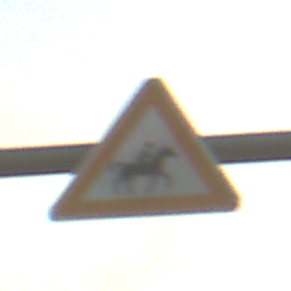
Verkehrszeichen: ReiterLinks
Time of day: SunriseSunset
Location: Outdoor (Suburban)
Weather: PartlyCloudy
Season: NotSpecified
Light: Natural